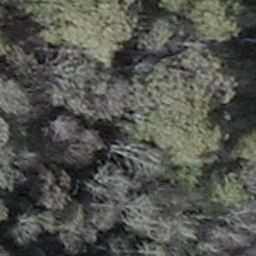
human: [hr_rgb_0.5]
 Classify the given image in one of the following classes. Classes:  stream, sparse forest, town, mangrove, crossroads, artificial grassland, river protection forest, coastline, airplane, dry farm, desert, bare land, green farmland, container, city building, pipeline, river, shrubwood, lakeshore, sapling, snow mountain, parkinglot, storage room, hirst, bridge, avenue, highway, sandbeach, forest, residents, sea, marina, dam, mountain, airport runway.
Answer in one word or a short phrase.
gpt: shrubwood